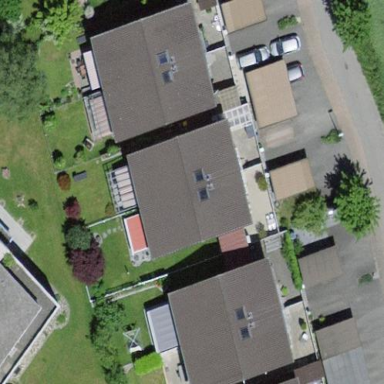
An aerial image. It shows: Terrace building with gabled roof.